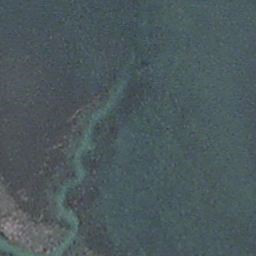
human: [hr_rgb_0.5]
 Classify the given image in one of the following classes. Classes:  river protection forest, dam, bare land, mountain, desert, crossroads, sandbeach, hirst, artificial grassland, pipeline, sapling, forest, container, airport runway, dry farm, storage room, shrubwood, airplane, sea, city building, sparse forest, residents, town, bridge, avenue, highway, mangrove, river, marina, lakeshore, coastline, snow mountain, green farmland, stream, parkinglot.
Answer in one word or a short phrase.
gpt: stream